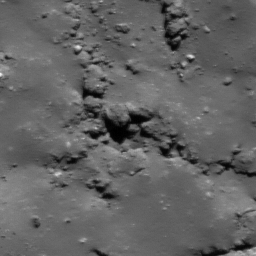
Pit: Tycho 29b
Host crater: Tycho
Host type: impact_melt
Lunar coordinates: latitude -42.847, longitude 348.542